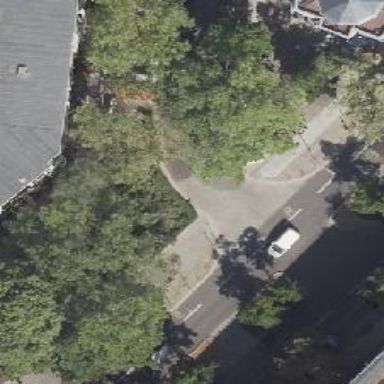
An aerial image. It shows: Unmarked crossing on footway.